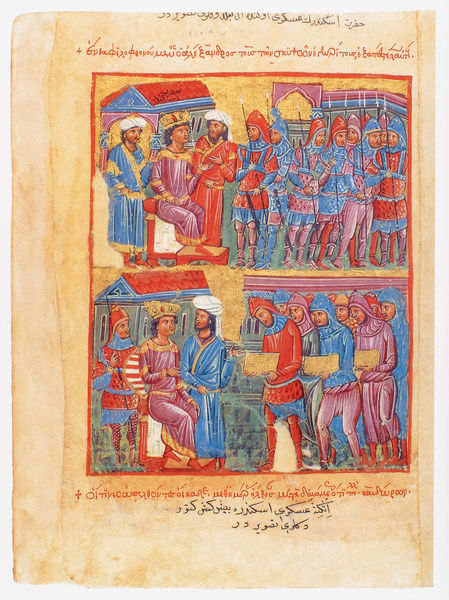
Titel: Der griechische Alexanderroman
Institution: Venedig, Hellenic Institute Codex Gr. 5
Schlagwörter: blau, mann, gelb, grün, sitzen, männer, schwarz, weiss, zeichnung, dach, gebäude, haus, rot, rahmen, häuser, gewand, mantel, krone, rosa, schrift, papier, bogen, perspektive, wüste, mauer, lila, violett, rand, könig, soldaten, thron, schriftzeichen, tor, buch, orientalisch, geben, seite, illustration, text, uniform, helm, herrscher, trohn, ritter, heer, rüstung, buchseite, rolle, pergament, arabisch, krieger, lanzen, tempel, heilige, speer, speere, tunika, turban, arabien, handschrift, araber, schirft, hebräisch, geschenke, buchmalerei, alexander, gaben, morgenland, osmanisches reich, soladten, isalm, krohne, perspekitve, #blau, #rahmen, alexanderroman